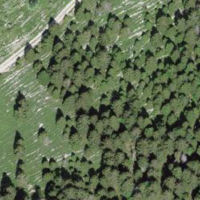
EUNIS habitat code: 43
Species observed at this site:
Bartsia alpina